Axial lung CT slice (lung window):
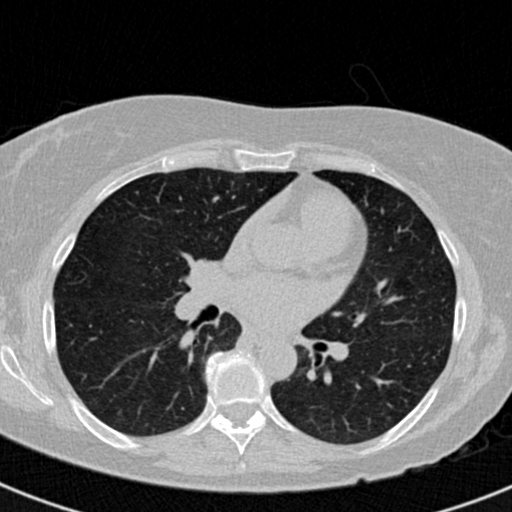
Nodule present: no